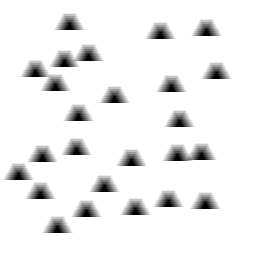
Squares: 0
Triangles: 25
Stars: 0
Total shapes: 25